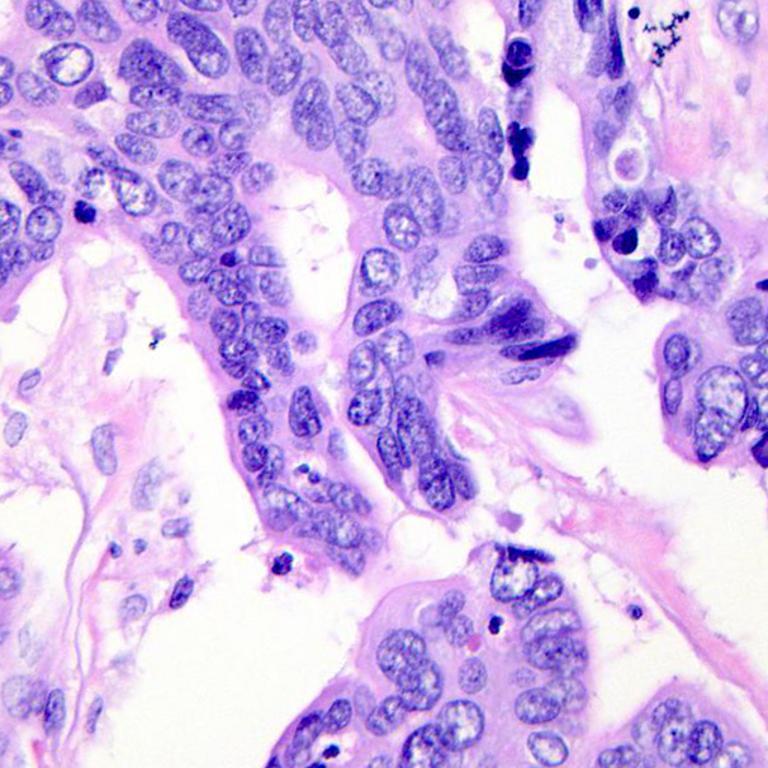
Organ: colon
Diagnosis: adenocarcinomas